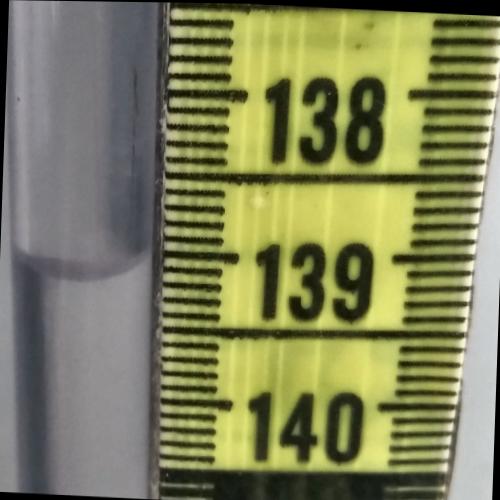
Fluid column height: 139.1 cm